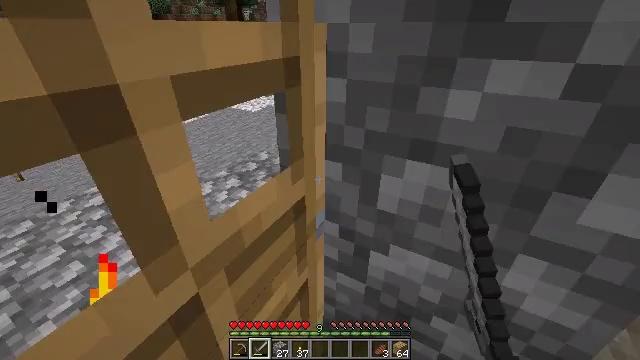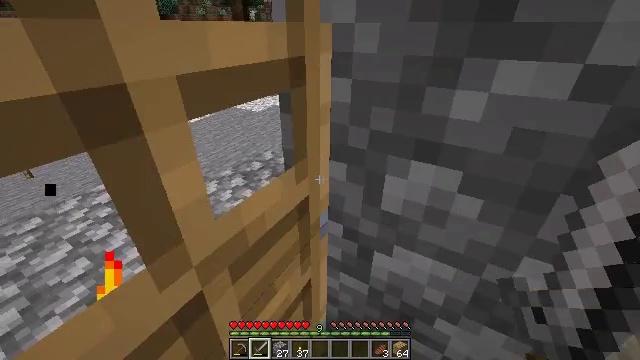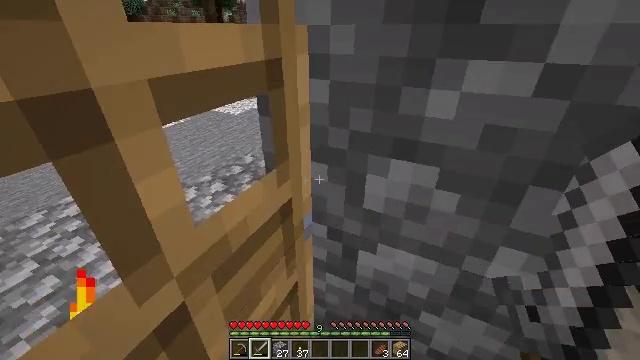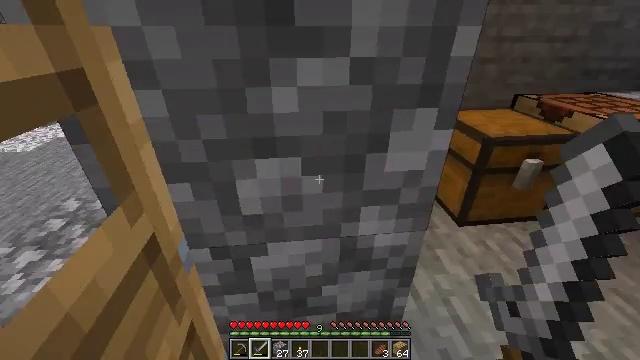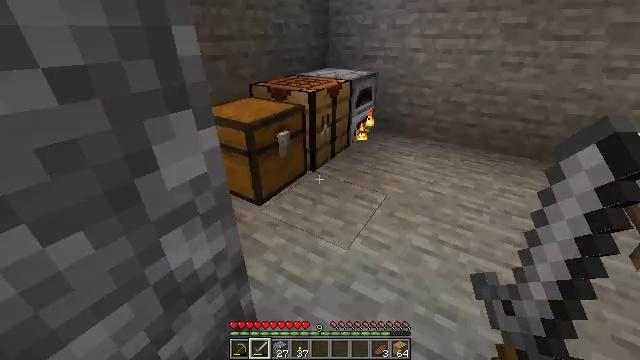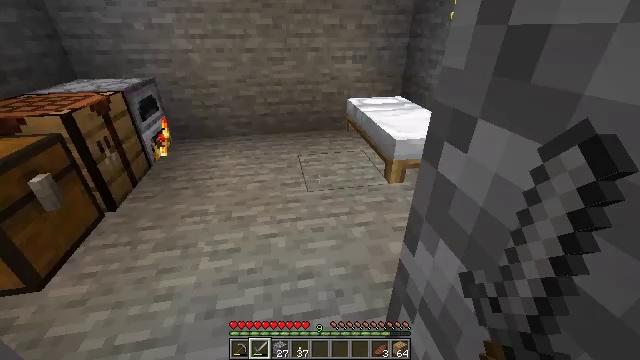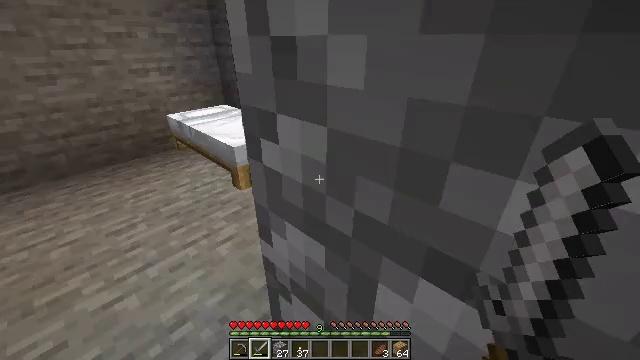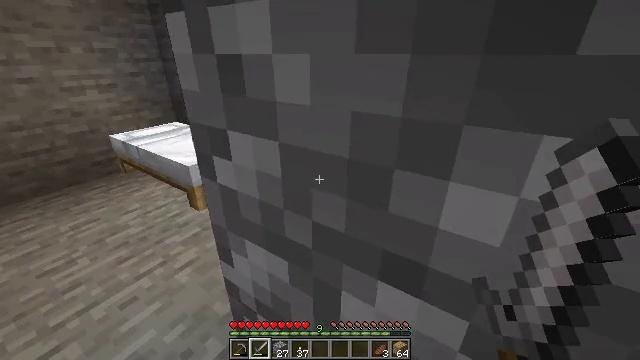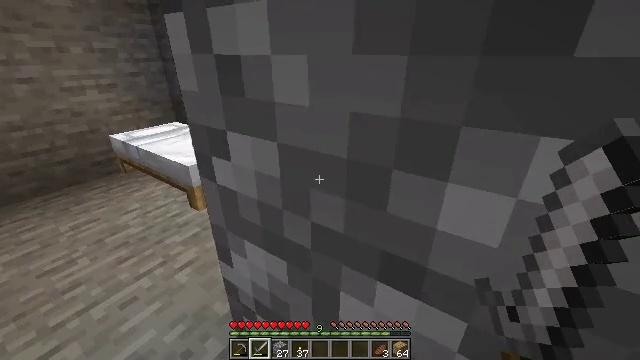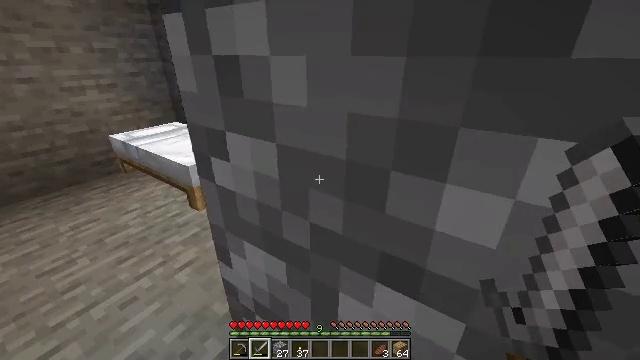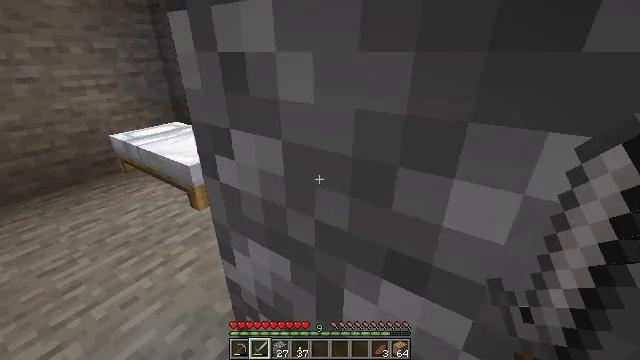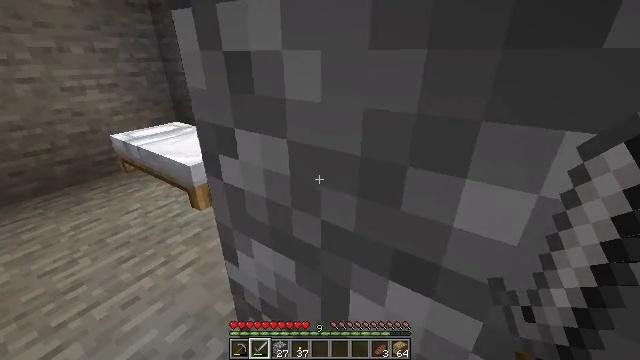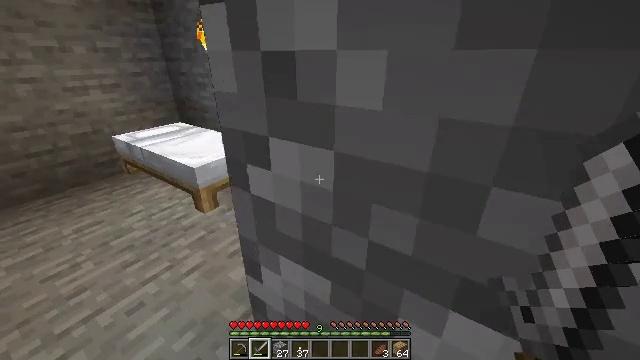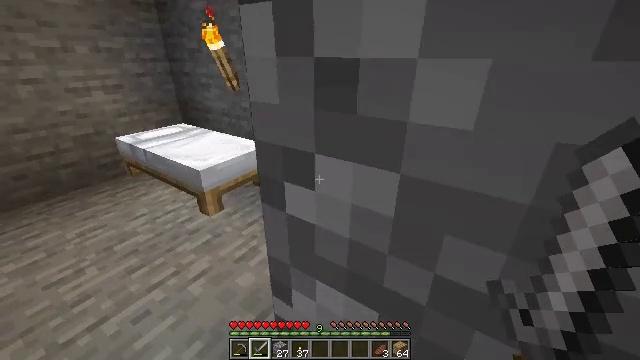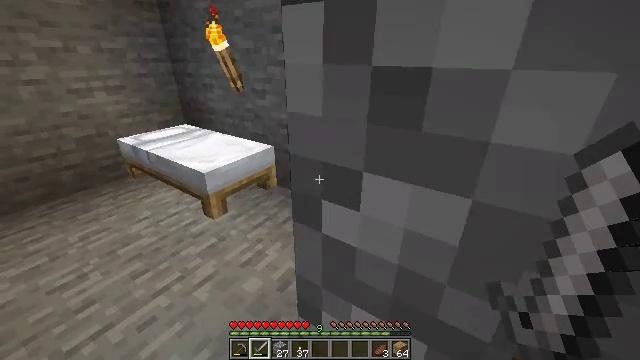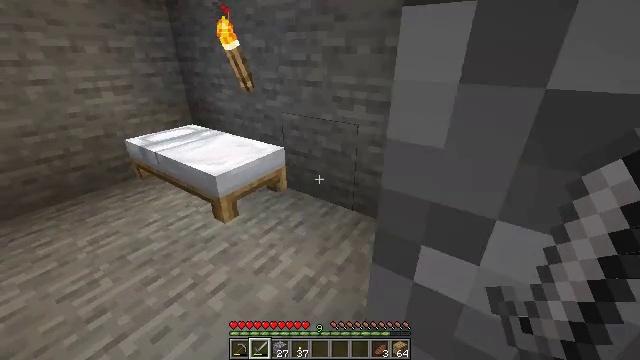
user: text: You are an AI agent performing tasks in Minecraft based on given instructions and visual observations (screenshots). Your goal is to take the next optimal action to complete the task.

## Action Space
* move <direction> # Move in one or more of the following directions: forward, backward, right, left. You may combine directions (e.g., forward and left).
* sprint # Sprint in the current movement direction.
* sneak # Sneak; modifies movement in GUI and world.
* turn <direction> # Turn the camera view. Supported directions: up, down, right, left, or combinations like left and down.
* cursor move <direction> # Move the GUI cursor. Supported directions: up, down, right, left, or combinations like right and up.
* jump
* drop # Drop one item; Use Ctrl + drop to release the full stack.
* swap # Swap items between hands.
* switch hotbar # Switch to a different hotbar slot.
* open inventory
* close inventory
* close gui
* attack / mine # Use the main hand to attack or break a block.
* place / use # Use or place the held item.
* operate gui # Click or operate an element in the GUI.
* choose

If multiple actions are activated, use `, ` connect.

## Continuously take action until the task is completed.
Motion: motion action
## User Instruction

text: Form cobblestone stairs by placing cobblestone in the crafting grid.
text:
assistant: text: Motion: turn left
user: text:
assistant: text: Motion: turn right
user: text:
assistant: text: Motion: turn right
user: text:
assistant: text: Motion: turn right
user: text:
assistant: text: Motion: move right, turn right
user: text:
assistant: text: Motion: move right, turn right and up
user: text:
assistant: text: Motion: move right, turn right and up
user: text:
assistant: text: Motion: move right
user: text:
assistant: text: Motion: no_op
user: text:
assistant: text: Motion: no_op
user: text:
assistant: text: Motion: move forward
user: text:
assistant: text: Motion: move forward
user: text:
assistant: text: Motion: move forward
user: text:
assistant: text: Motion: move forward
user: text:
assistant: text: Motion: move forward
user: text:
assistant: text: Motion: move forward
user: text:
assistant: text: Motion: move forward
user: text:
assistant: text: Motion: move forward and move left
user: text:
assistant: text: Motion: move forward and move left, turn left
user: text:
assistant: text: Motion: move forward and move left, turn left
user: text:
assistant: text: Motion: move forward and move left, turn left
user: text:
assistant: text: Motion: move forward and move left, turn left
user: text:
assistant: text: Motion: move forward, turn left
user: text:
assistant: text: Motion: move forward, turn left
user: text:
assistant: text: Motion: move forward, turn left
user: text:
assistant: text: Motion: move forward, turn left
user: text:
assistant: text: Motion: move forward, turn left
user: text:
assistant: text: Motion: move forward, turn left
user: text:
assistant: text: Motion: move forward, turn left and down
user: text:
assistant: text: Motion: move forward, turn left